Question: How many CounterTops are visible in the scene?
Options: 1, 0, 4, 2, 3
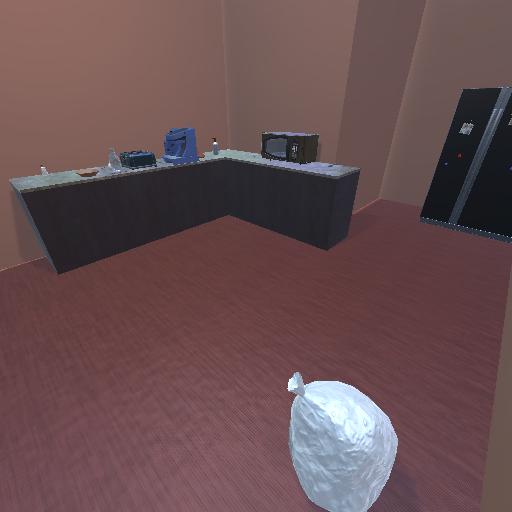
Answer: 1